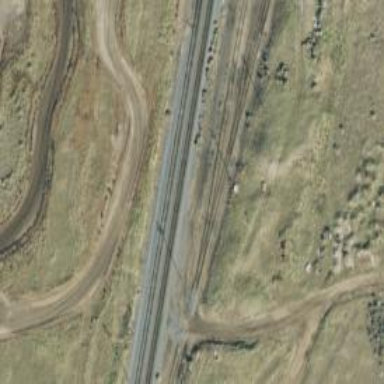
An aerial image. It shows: Unused railway yard.